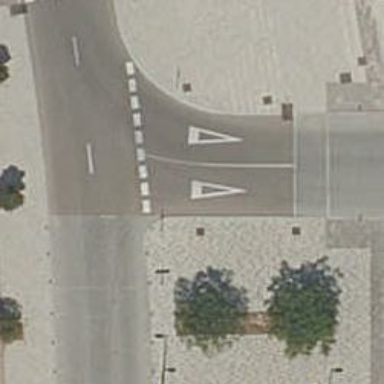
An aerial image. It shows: Road with "give way" sign.